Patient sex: F
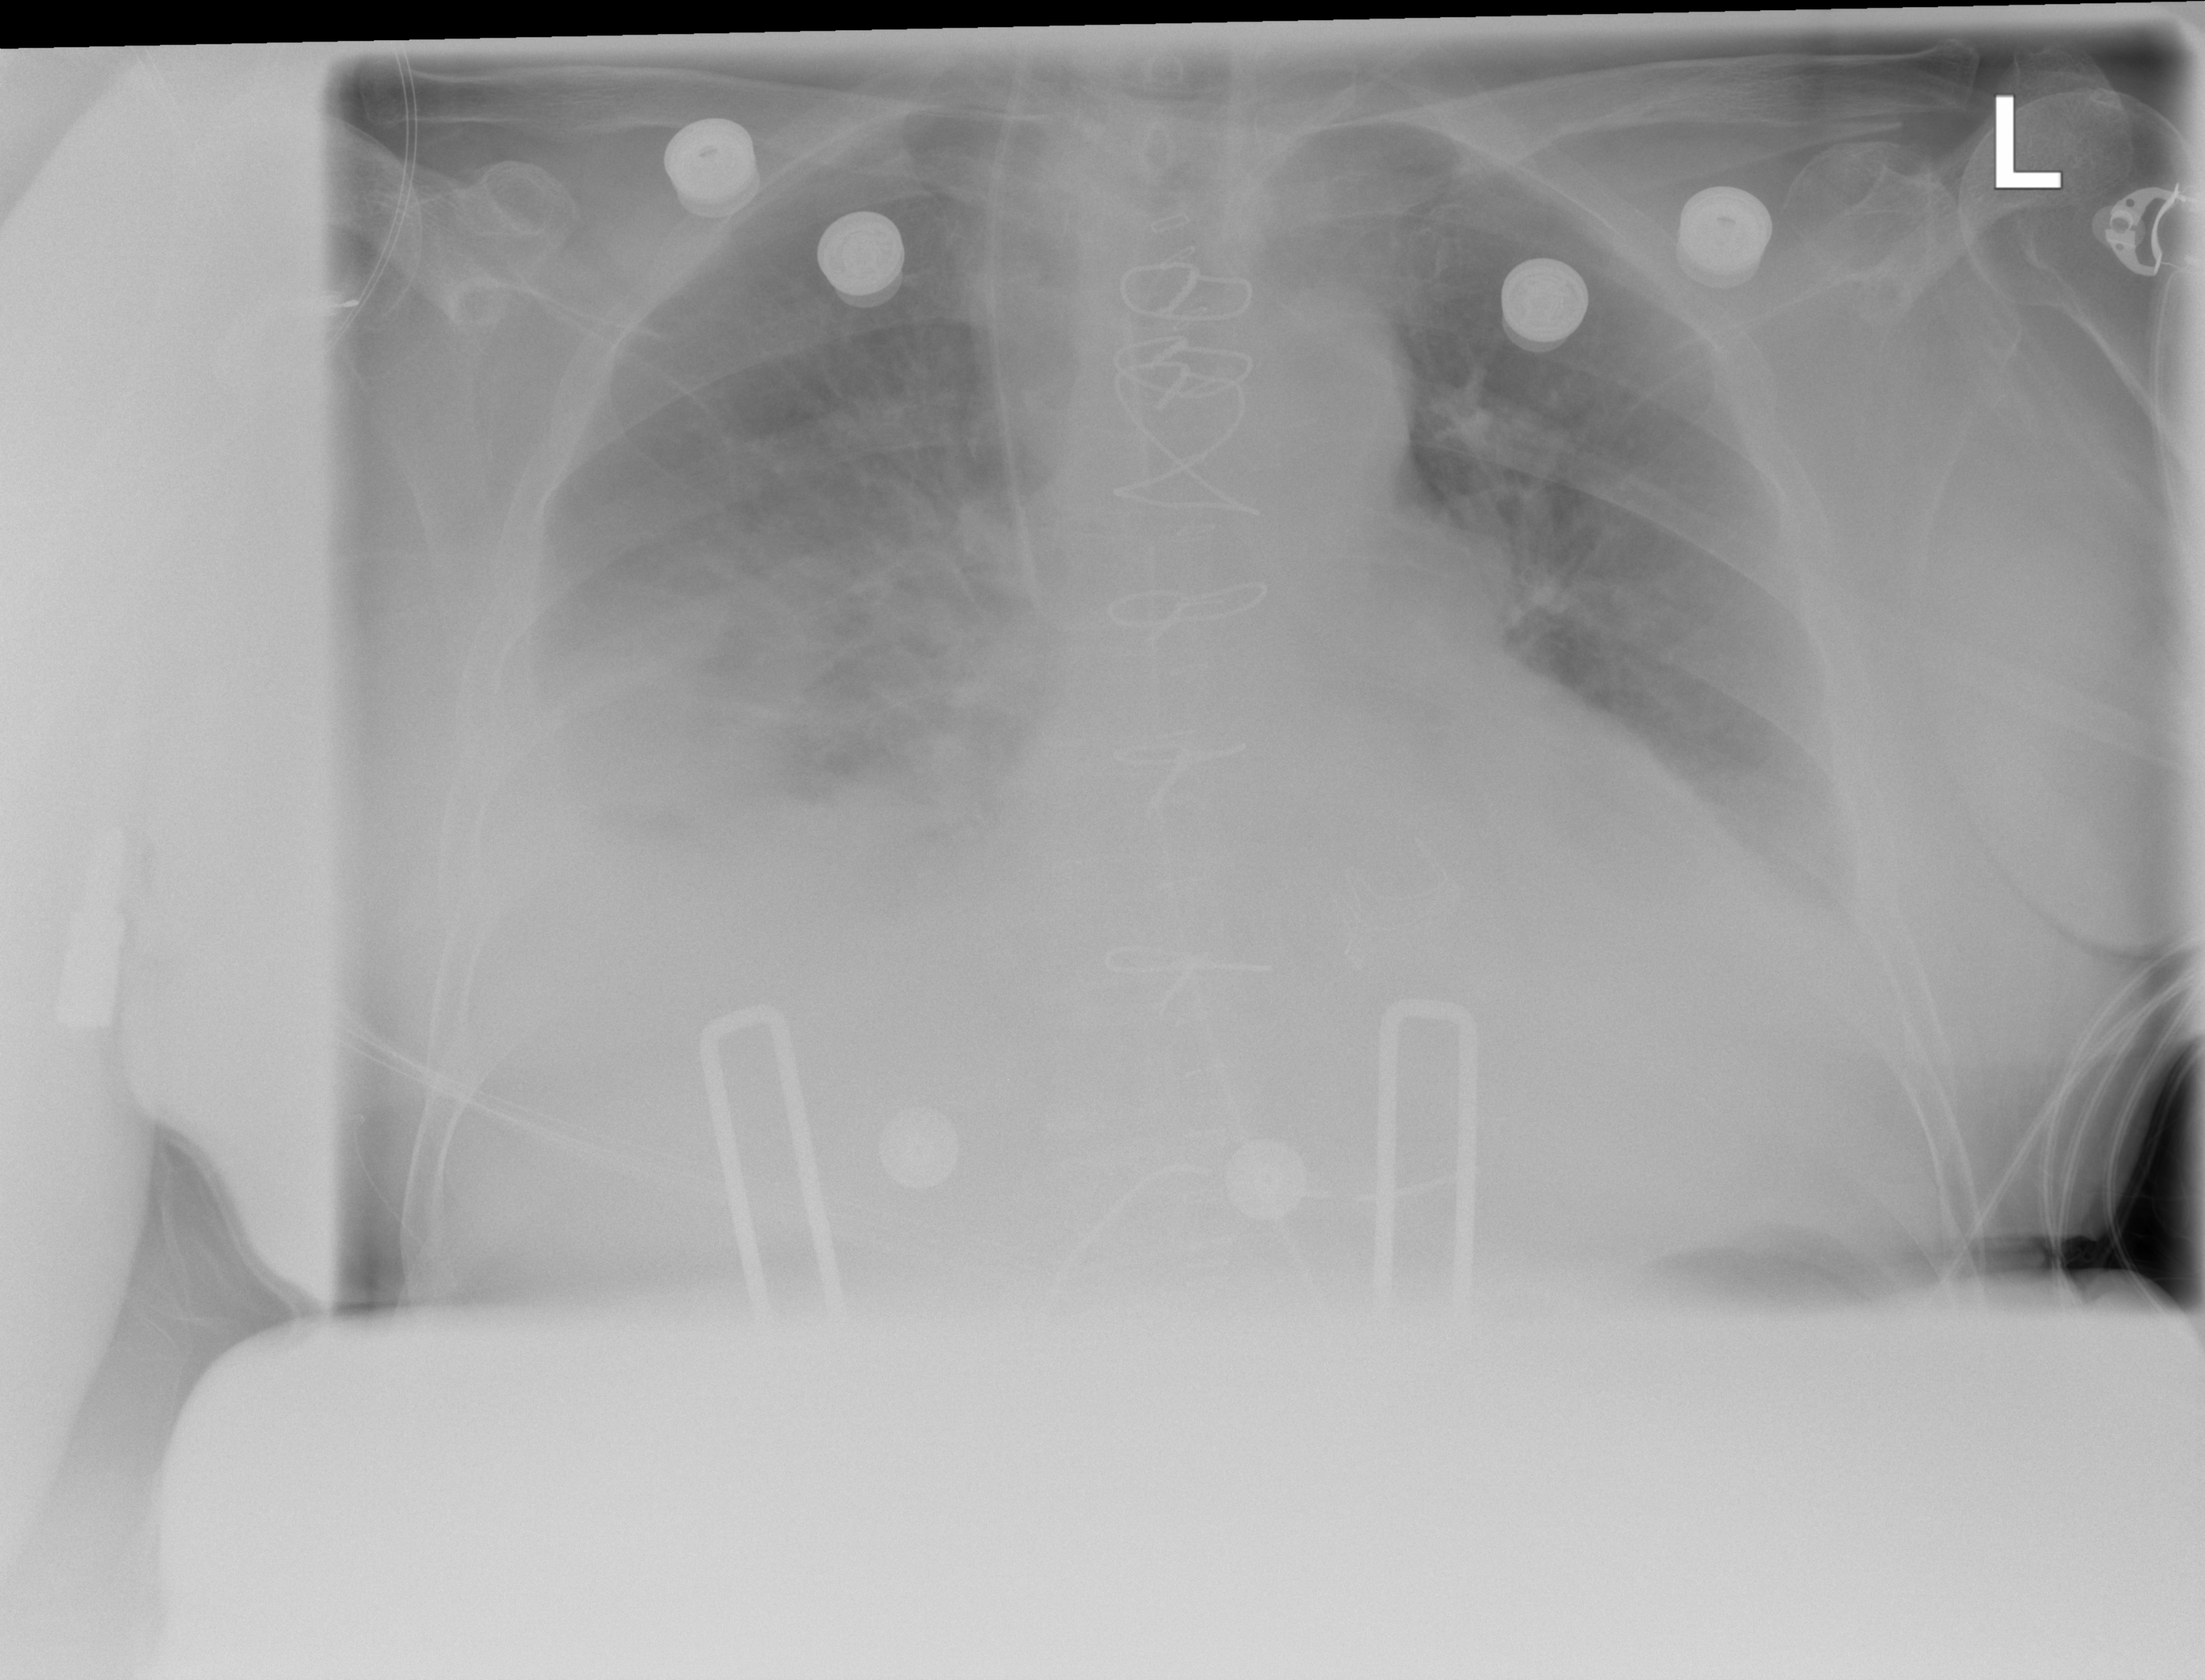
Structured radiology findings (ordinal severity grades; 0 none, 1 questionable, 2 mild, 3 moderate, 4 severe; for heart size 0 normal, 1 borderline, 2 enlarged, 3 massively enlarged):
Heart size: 2
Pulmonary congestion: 2
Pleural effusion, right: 3
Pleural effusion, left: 0
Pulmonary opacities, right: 2
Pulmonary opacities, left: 0
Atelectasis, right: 3
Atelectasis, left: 2